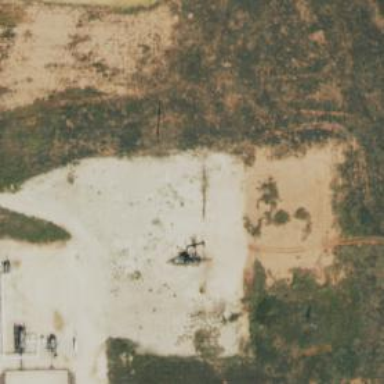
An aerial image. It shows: Petroleum well.